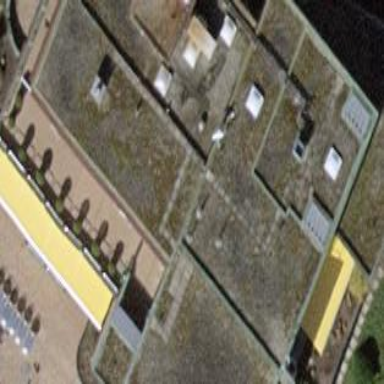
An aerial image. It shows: Building with flat roof.